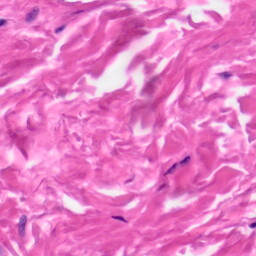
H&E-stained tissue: Skin